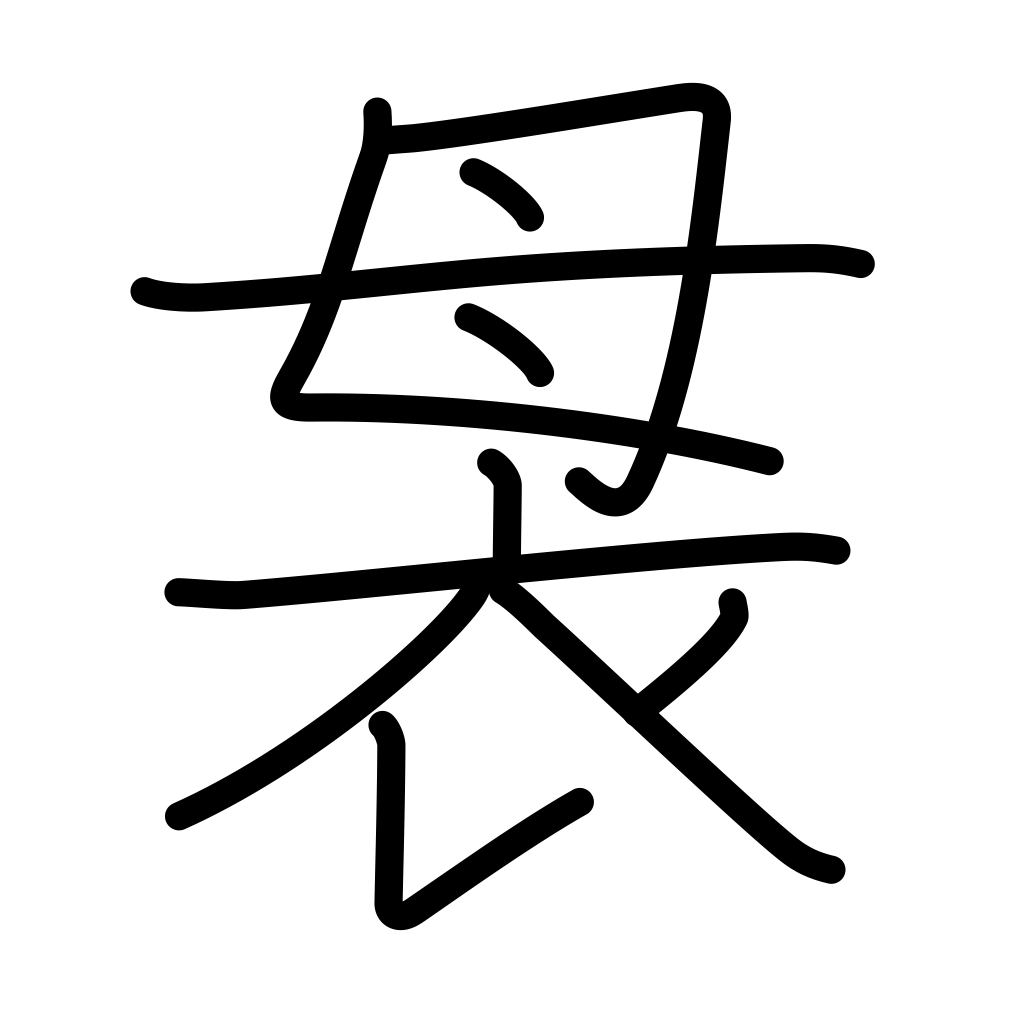
Meaning: hood, top, awning, cover